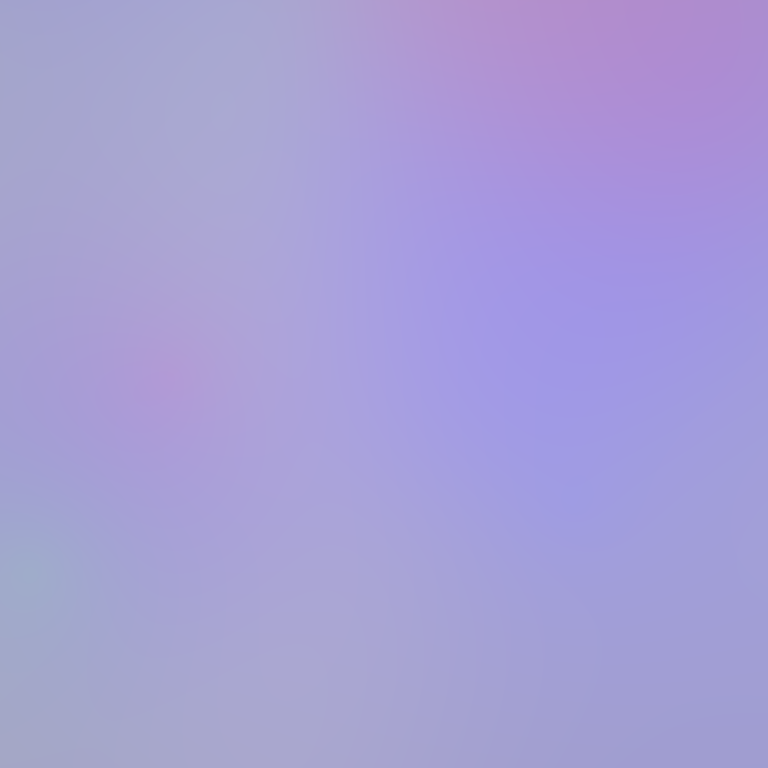
Abstract light effect, smooth gradient from soft lavender to gentle pink, serene atmosphere, diffuse glow, no room, no furniture, no objects.